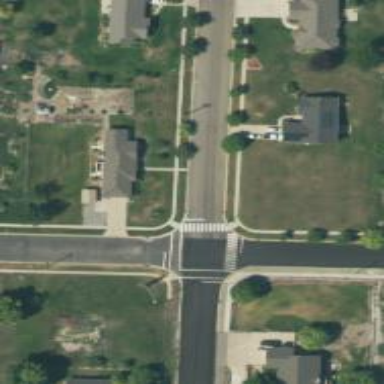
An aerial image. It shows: Uncontrolled road crossing.